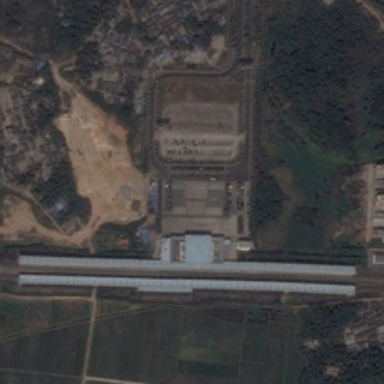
Many green trees and farmlands are in two sides of a railway station .